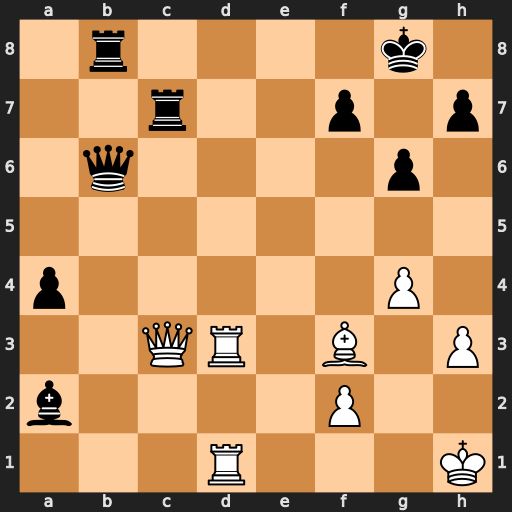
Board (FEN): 1r4k1/2r2p1p/1q4p1/8/p5P1/2QR1B1P/b4P2/3R3K
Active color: w
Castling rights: -
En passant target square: -
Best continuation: Rd8+ Rxd8 Rxd8#